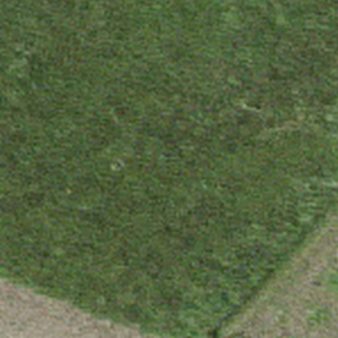
Label: other